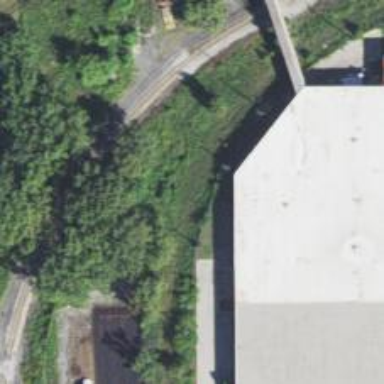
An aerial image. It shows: Abandoned railway siding.